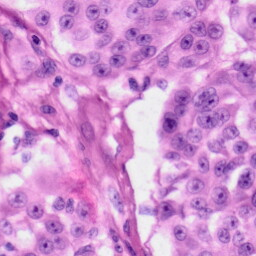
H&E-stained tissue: Skin